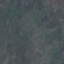
Land use / land cover: HerbaceousVegetation